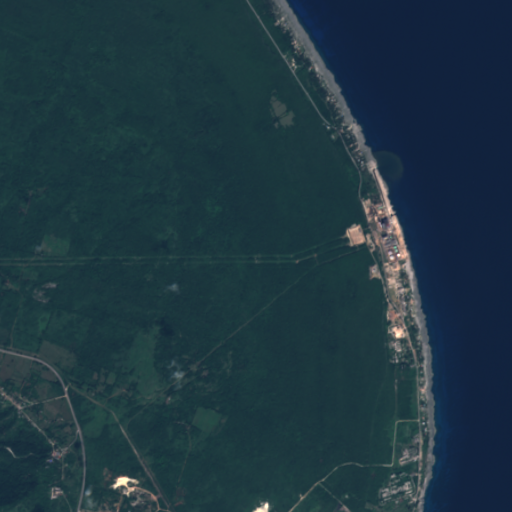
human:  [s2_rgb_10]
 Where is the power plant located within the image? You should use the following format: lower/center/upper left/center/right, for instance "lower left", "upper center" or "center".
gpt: The power plant is located in the center right of the image.
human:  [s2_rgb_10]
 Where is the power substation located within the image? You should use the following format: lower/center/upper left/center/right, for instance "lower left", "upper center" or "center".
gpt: The power substation is located in the center right of the image.
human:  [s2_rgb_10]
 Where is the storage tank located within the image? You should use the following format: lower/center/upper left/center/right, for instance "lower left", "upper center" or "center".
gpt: The storage tank is located in the center right of the image.
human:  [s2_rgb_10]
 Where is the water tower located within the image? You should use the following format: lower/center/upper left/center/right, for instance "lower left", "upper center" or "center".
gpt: The water tower is located in the center right of the image.
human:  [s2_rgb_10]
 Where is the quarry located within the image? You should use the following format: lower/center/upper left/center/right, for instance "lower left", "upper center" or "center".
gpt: There is no quarry in the image.